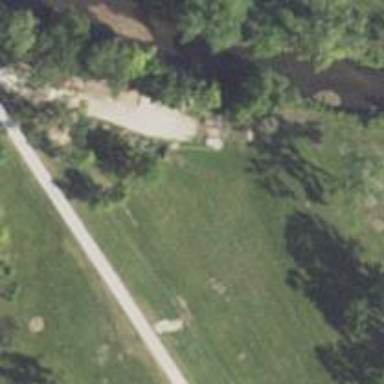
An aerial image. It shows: Hole for both regular golf and disc golf.